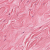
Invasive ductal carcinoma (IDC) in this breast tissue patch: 0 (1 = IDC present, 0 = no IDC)